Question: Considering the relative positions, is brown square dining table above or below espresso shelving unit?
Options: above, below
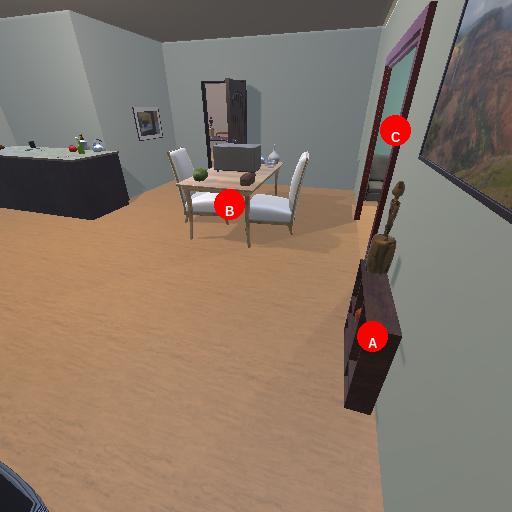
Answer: above